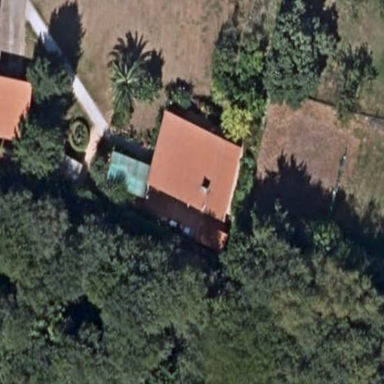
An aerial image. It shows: Simple house.